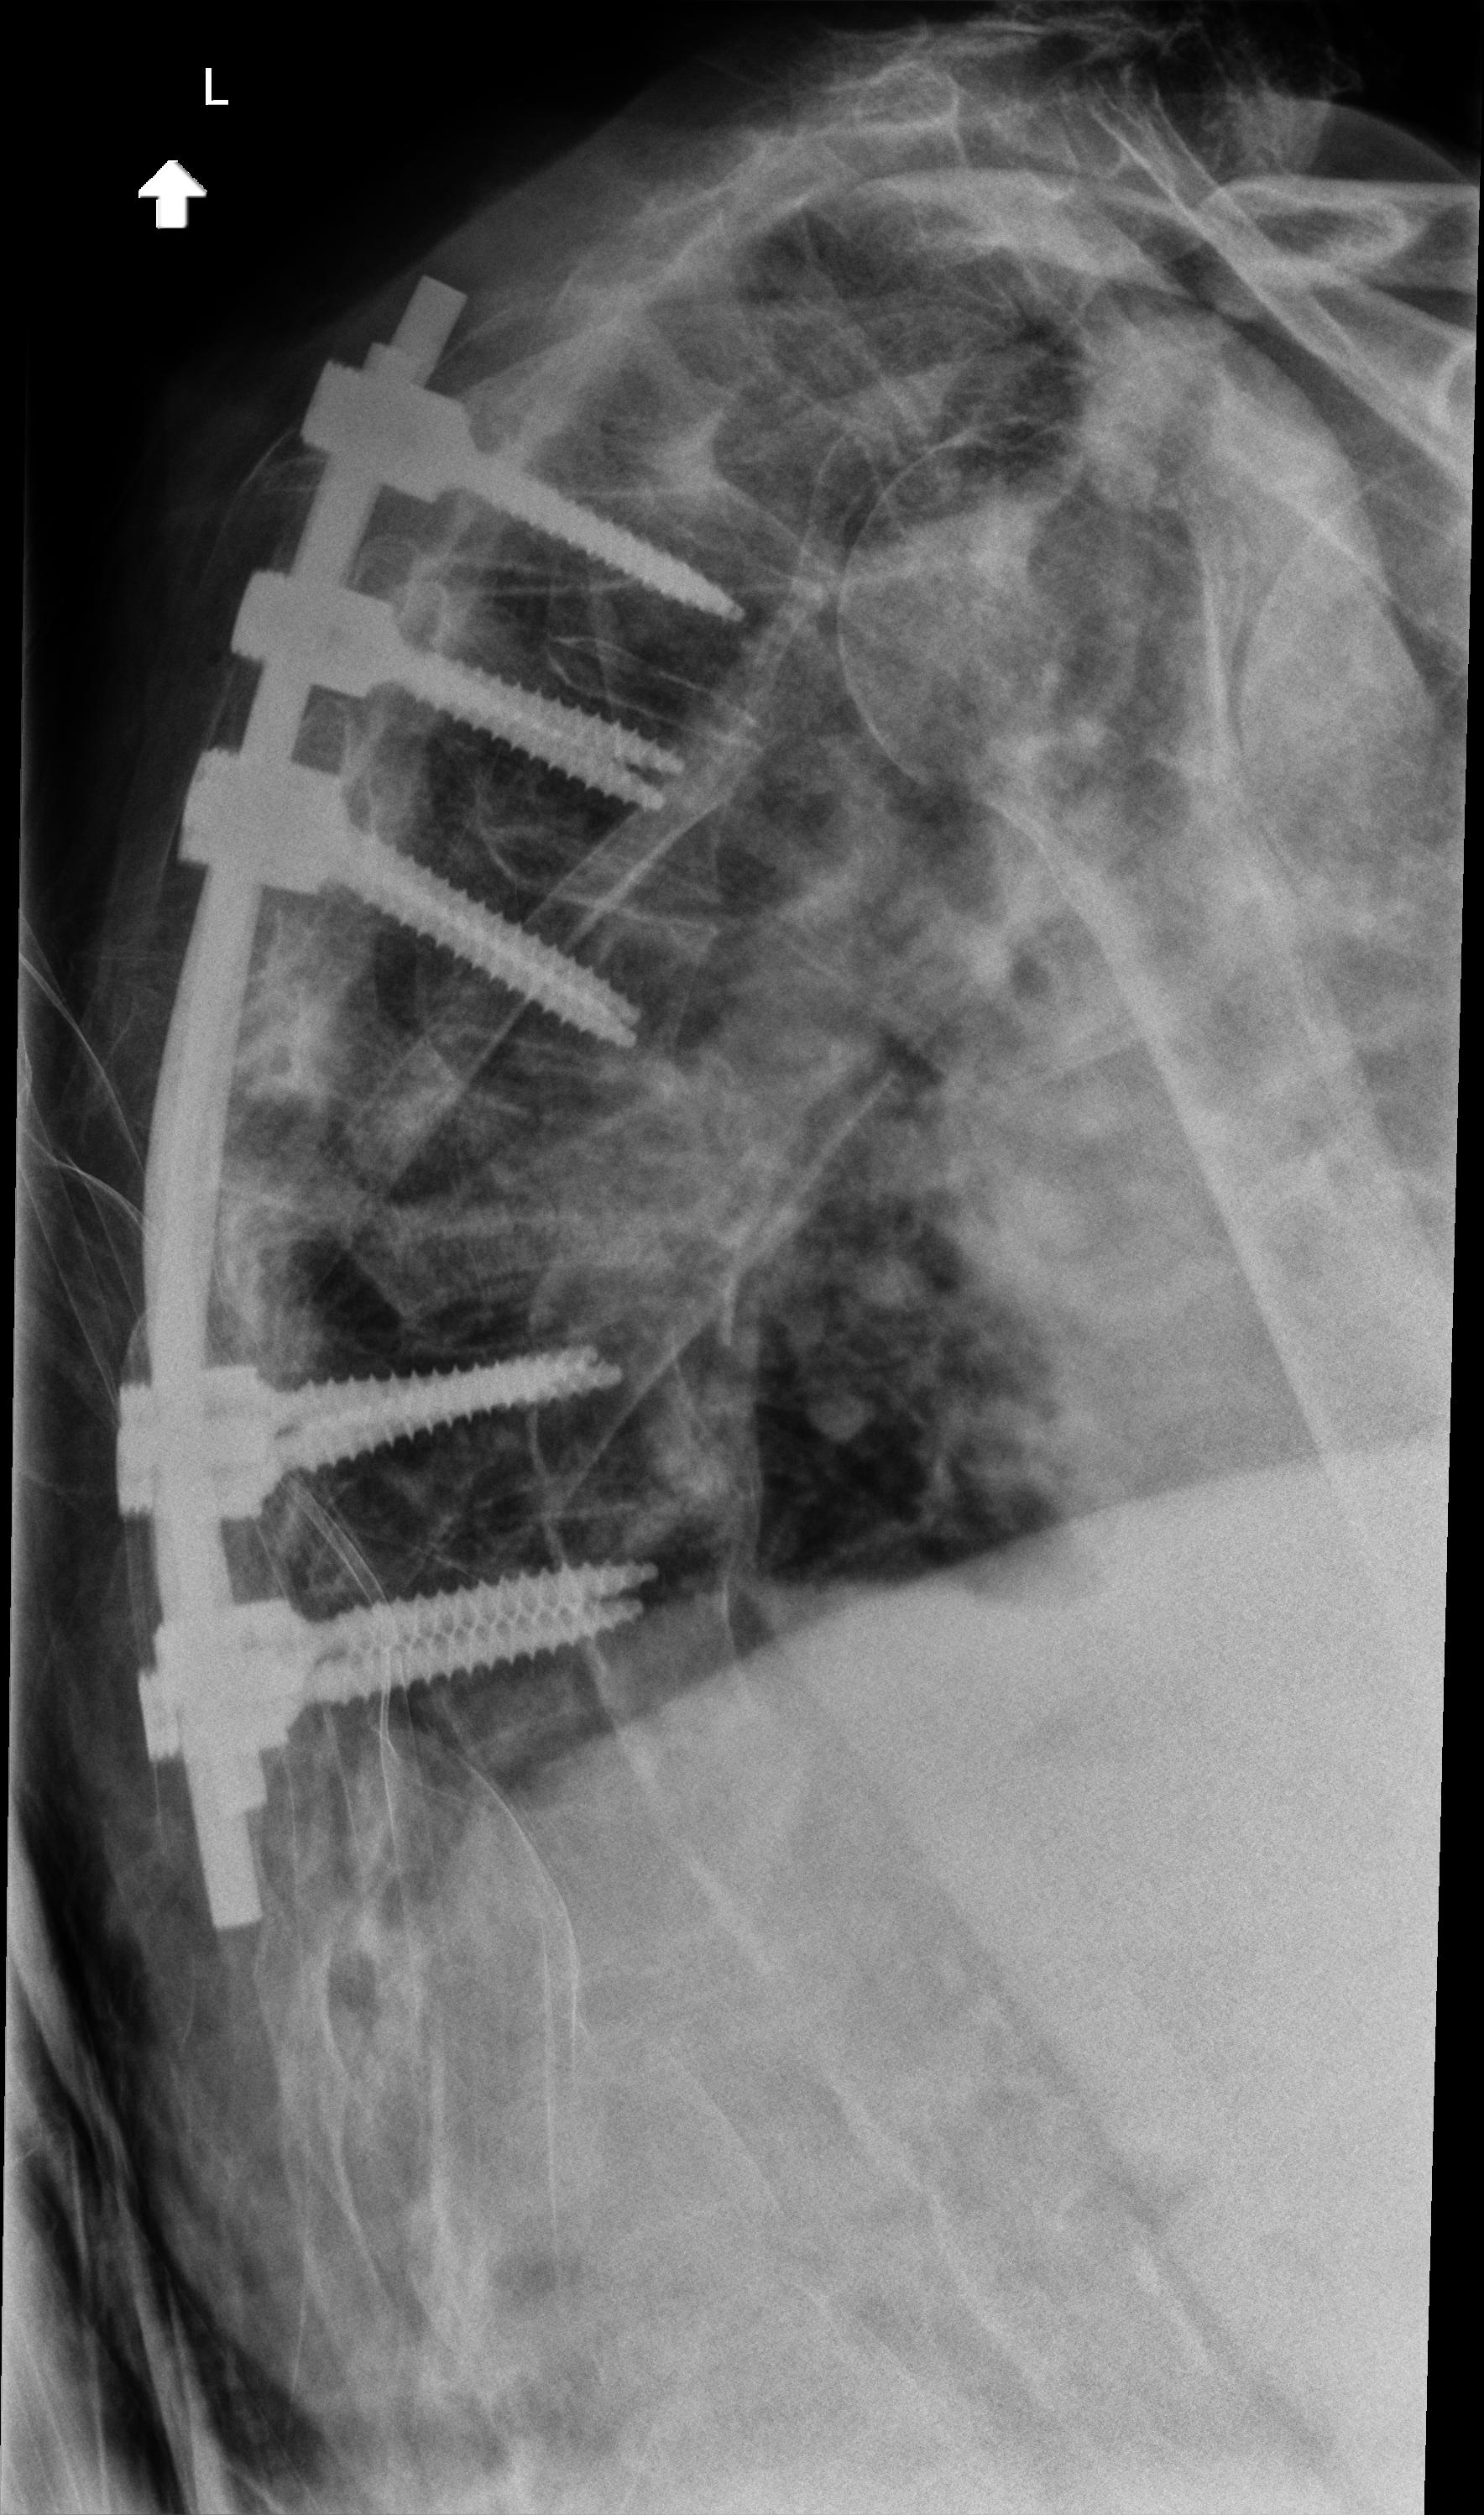
View: LATERAL
Implant manufacturer: seaspine mariner